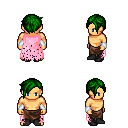
a pixel art fantasy rpg character, male body template, human, tanned skin, pink tattered cape, robe skirt, green pixie cut hairstyle, white cloth bracers, black shoes, four views (front, back, left, right), 2x2 character sprite sheet, small pixel art, hard edges, no anti-aliasing